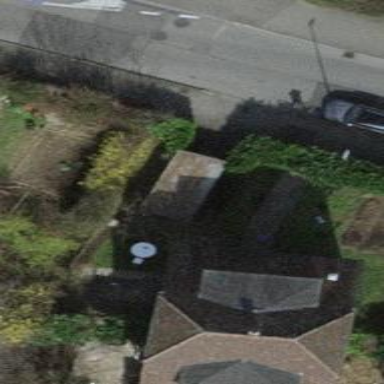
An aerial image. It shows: Garden enclosed by fence.